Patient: sex F, age 62
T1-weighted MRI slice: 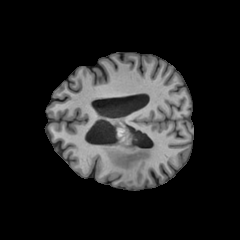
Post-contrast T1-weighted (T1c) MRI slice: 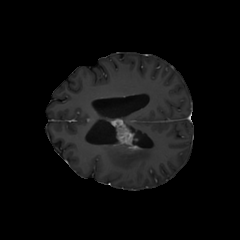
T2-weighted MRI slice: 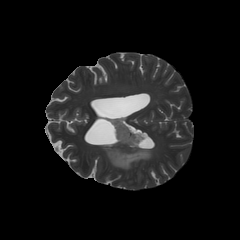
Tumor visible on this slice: yes
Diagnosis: Glioblastoma, IDH-wildtype
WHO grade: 4